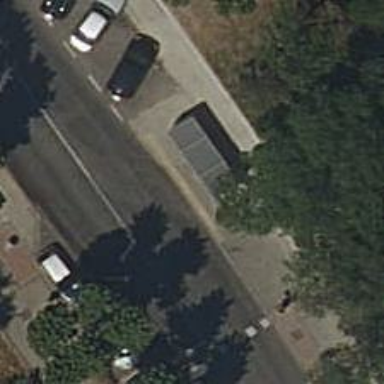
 serving as platform for public transportation."